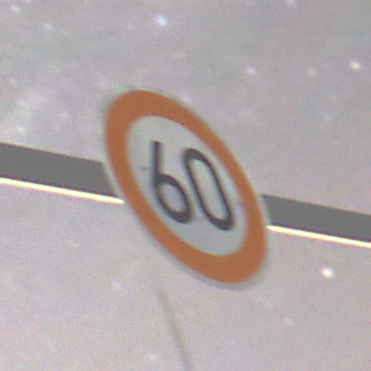
Verkehrszeichen: Geschwindigkeit60
Umgebung: Outdoor, Suburban
Tageszeit: Night
Wetter: Clear
Licht: Artificial
Jahreszeit: NotSpecified
Kontrast: MediumContrast